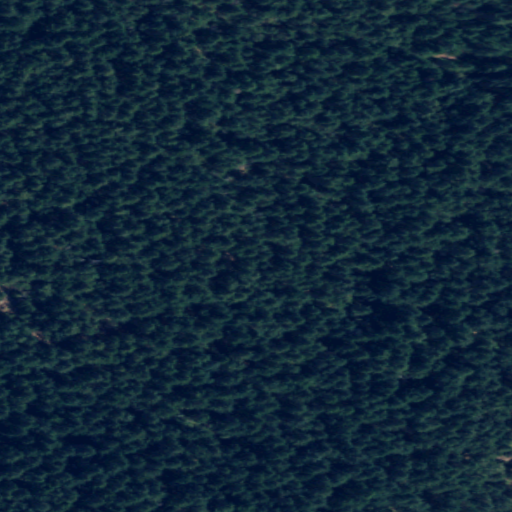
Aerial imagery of island in Washington named Hat Island containing only evergreen forest